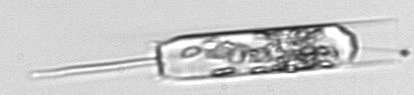
Label: Ditylum_brightwellii